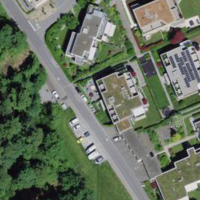
EUNIS habitat code: 55
Species observed at this site:
Corylus avellana